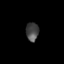
Tissue: lung
Cell type: Epithelial cells
Senescence score: 0.2128
Nuclear area (px): 233
Mean DAPI intensity: 70.373